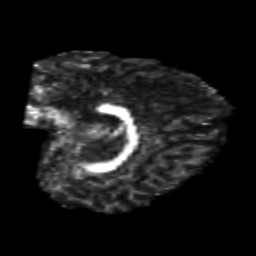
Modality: FA
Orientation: sagittal
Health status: healthy
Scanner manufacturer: philips
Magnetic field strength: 3 T
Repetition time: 6.964 s
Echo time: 0.092 s